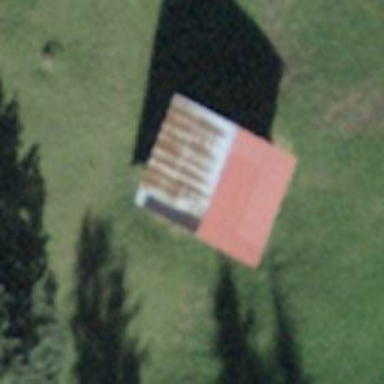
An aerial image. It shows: Barn.